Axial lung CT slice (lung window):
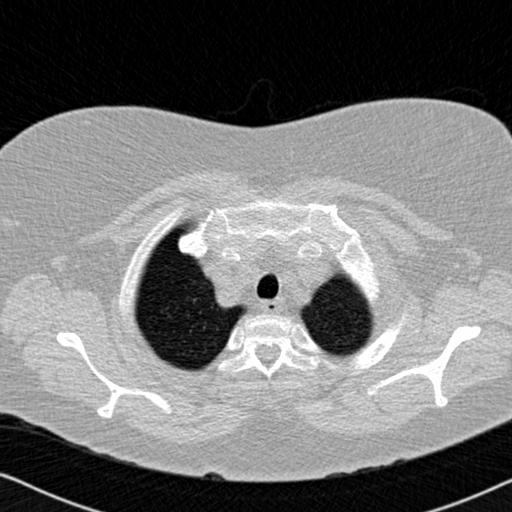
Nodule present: no